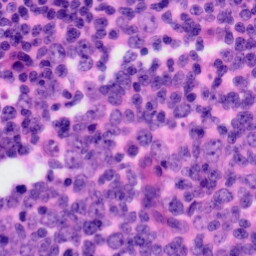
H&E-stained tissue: Tonsil